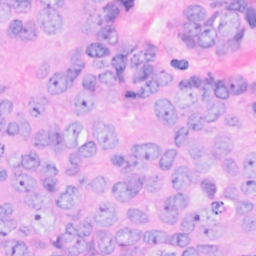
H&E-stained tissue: Breast